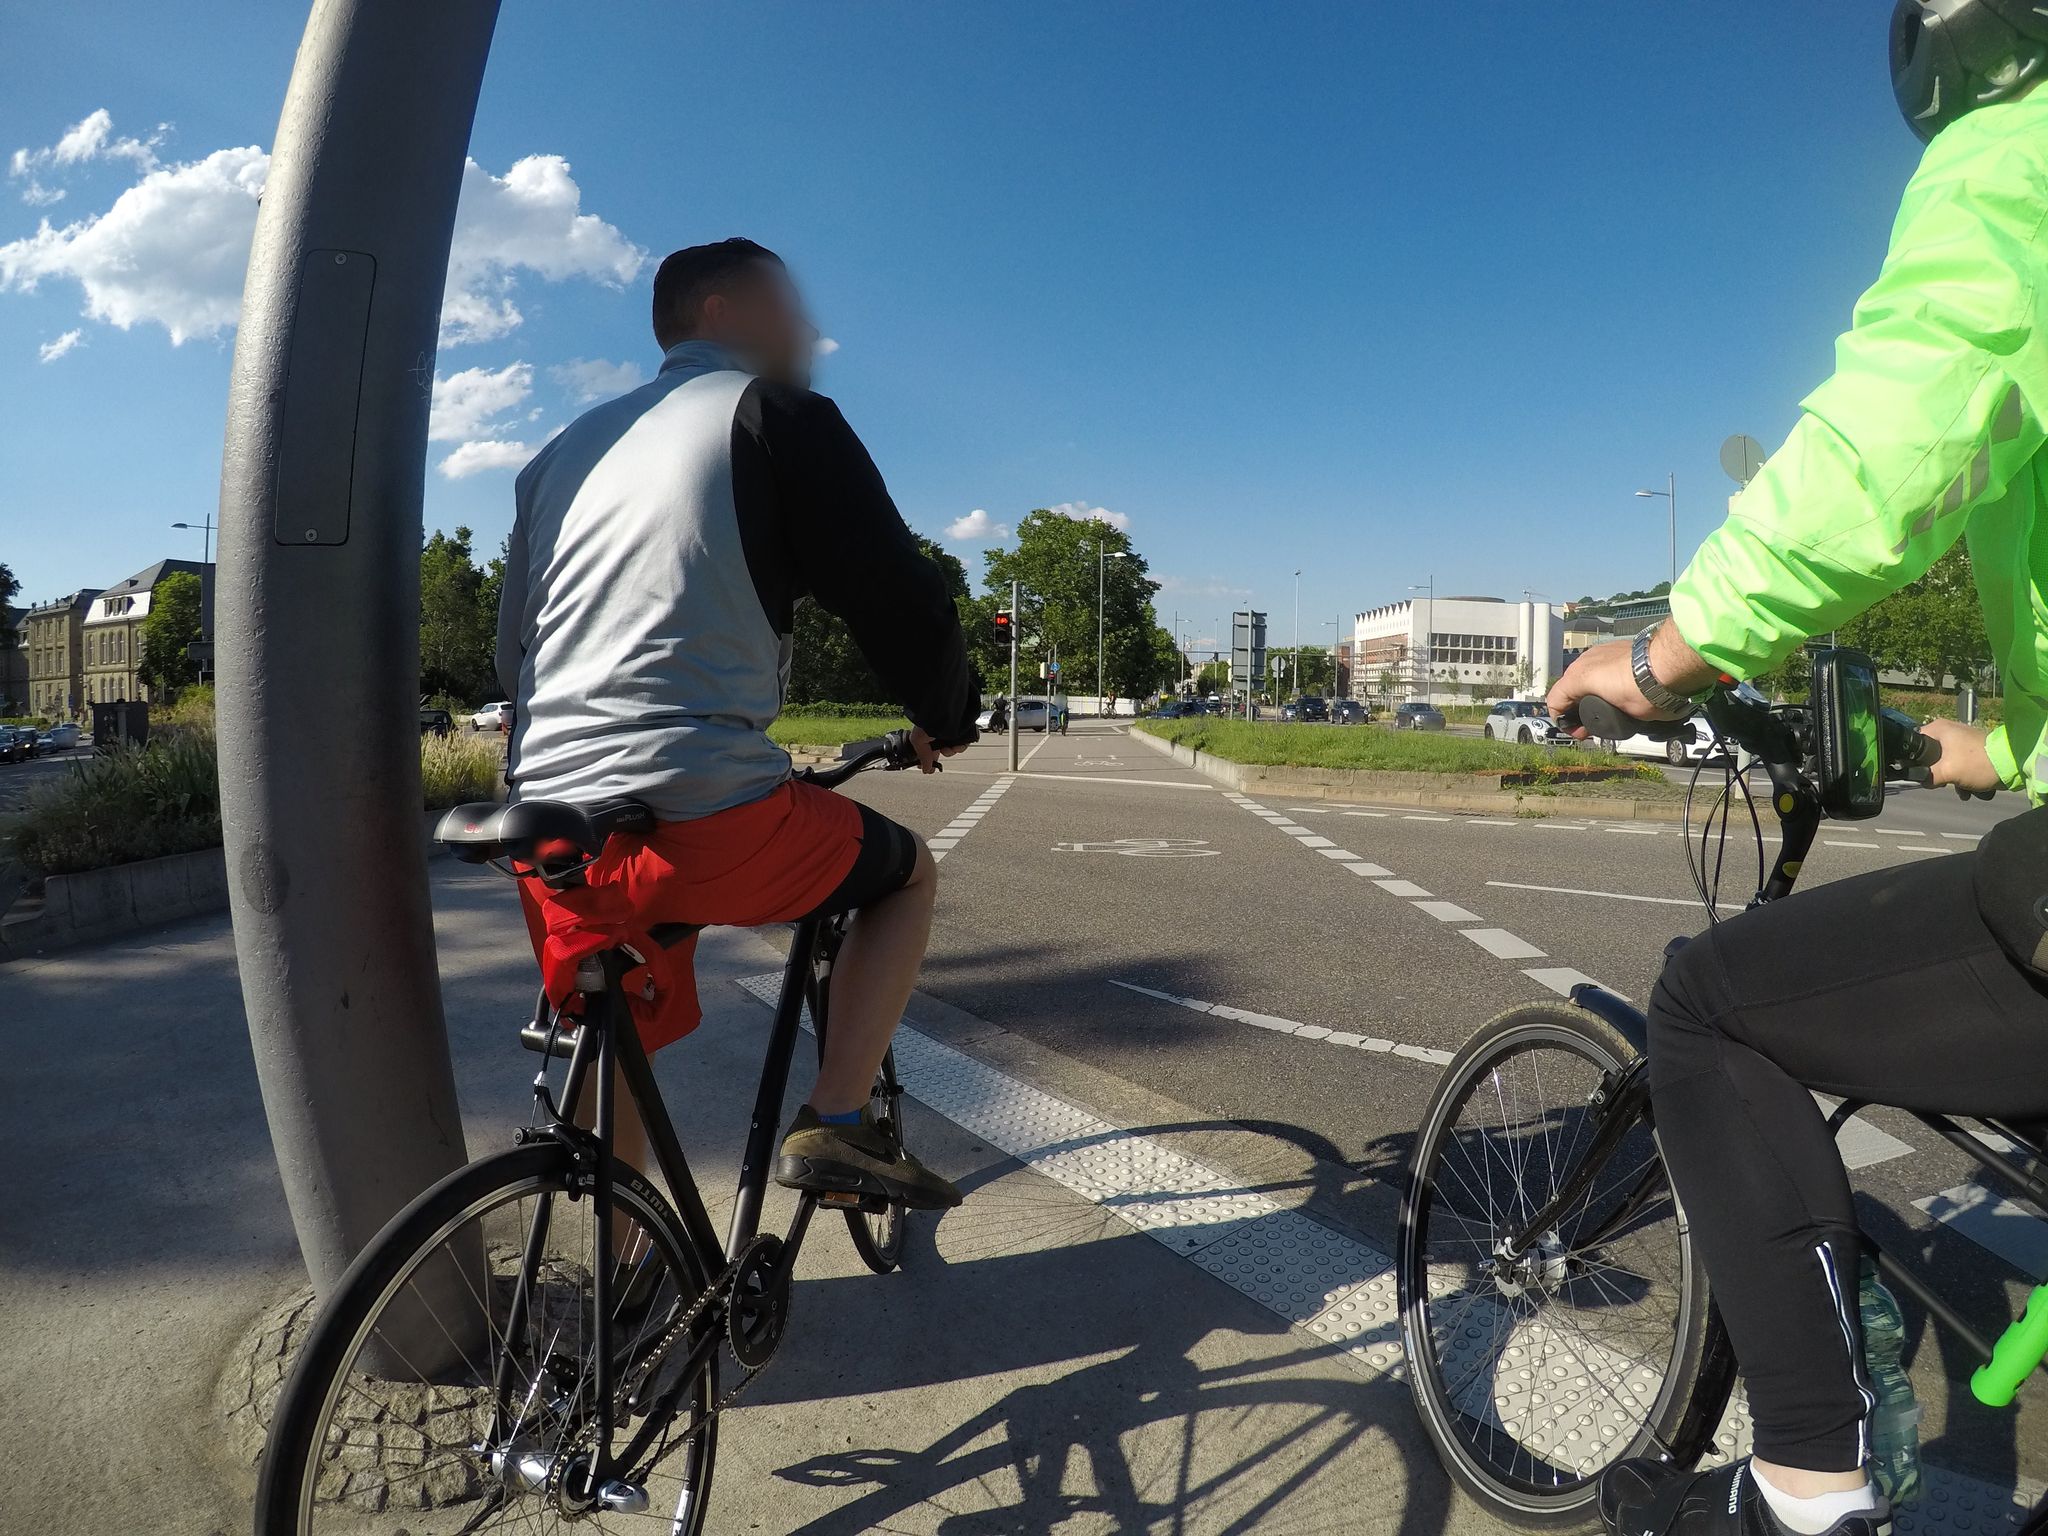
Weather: clear
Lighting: day
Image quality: good
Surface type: cycling surface
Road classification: primary_link
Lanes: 2
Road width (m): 6
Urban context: urban centre
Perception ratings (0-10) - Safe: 0.61, Lively: 9.27, Beautiful: 3.81, Boring: 6.53, Depressing: 1.6, Wealthy: 3.69